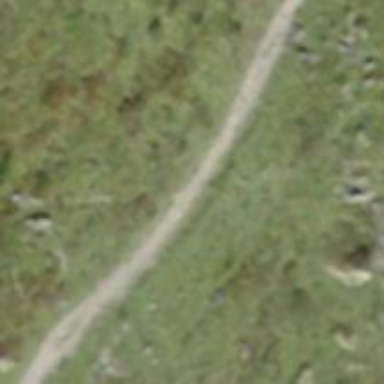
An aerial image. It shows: Path.